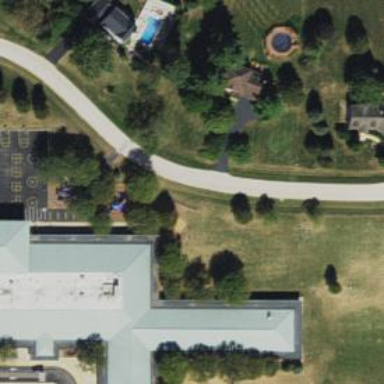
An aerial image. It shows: School building with pyramidal roof shape.